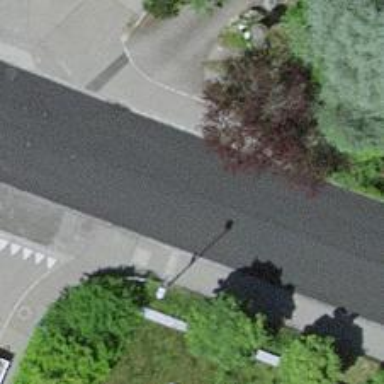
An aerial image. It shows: Secondary road with asphalt surface and sidewalks on both sides.